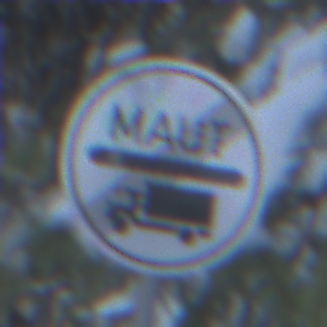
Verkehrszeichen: EndeMautpflicht
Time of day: MorningAfternoon
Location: Outdoor (Nature)
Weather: Clear
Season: Winter
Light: Natural